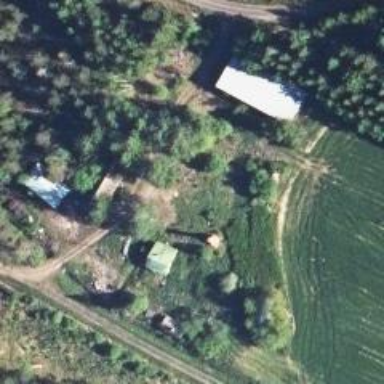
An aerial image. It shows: Farm.